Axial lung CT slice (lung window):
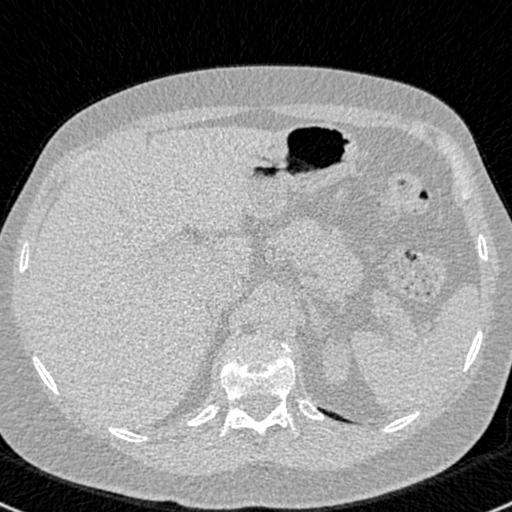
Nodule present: no